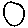
Label: circle